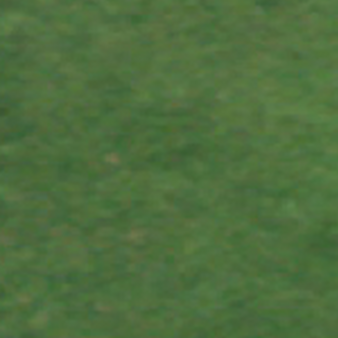
Label: other